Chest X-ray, PA view. Patient: 55 years old, sex F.
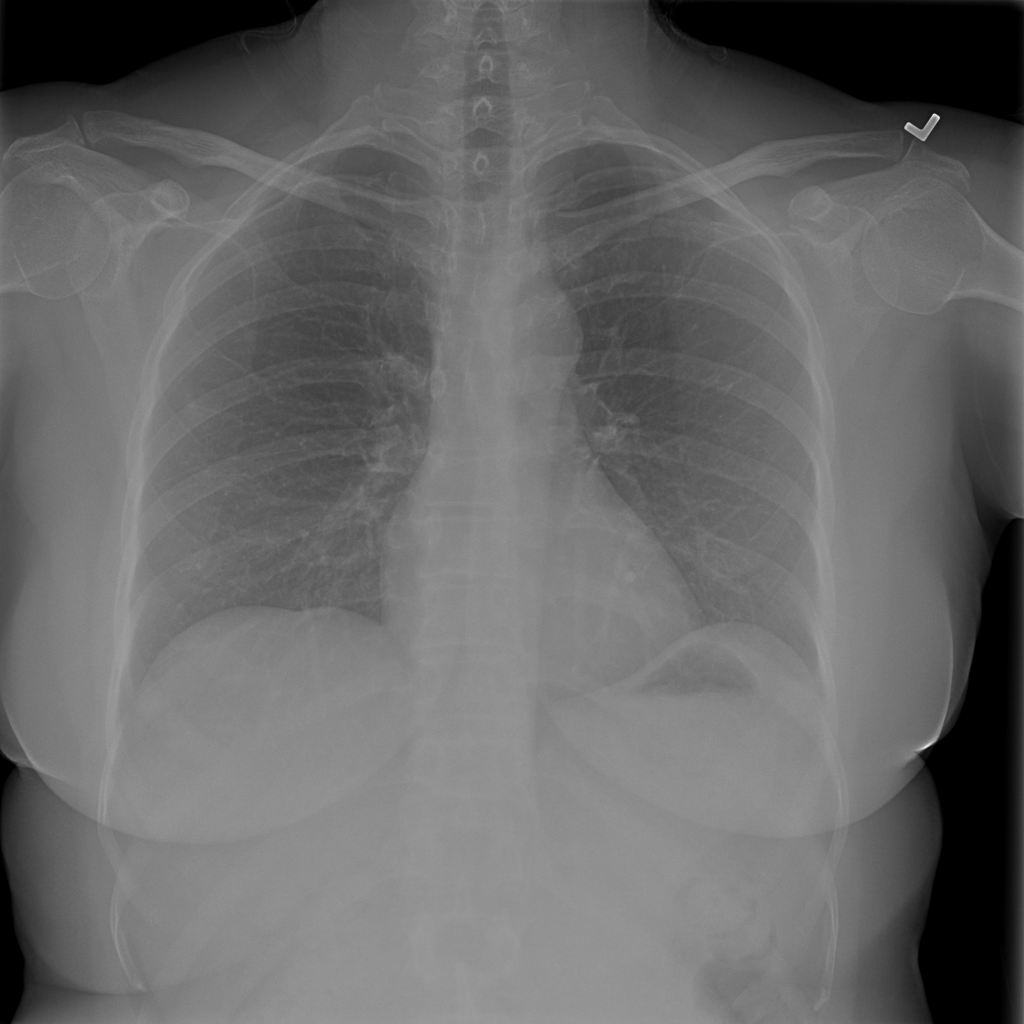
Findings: No Finding